Question: Count the number of objects in the diagram.
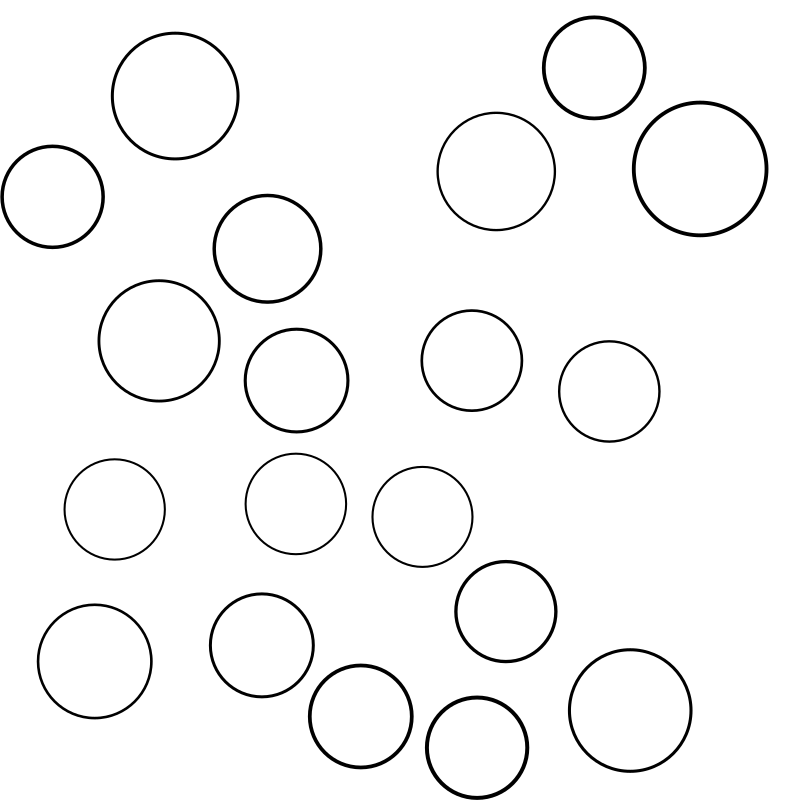
Answer: 19